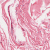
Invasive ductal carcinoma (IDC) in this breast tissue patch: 0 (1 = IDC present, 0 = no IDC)